Brain MRI, t1w sequence, axial 2D slice.
Patient: age 21, sex F, weight 78 kg, height 1.78 m
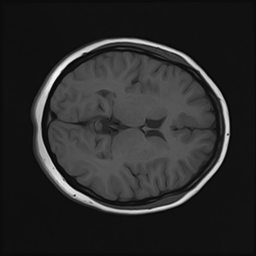